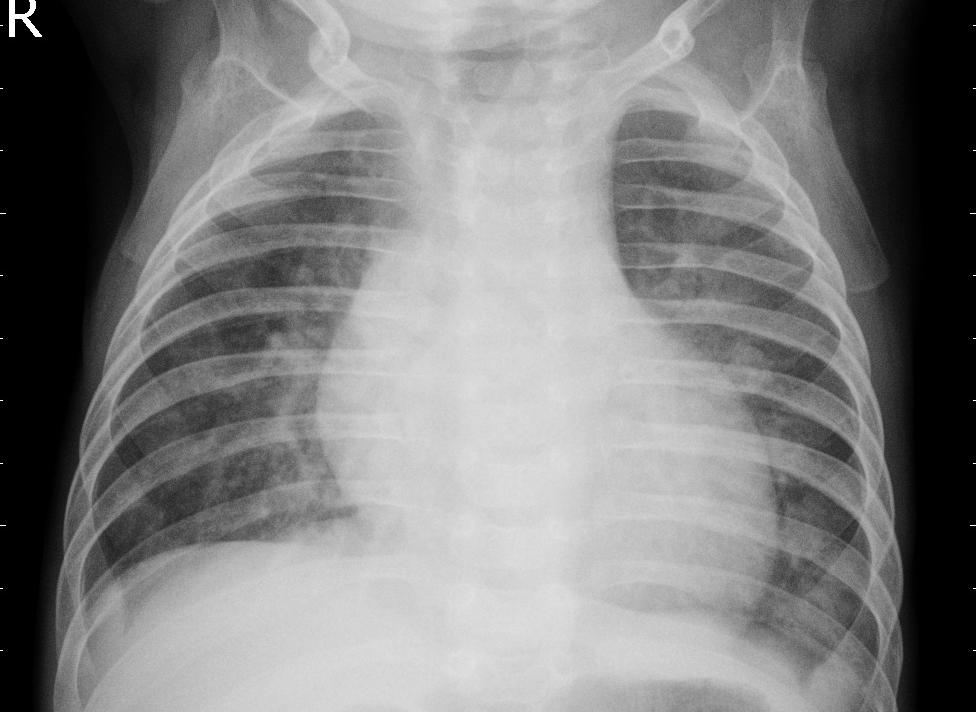
Diagnosis: PNEUMONIA